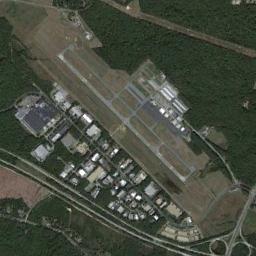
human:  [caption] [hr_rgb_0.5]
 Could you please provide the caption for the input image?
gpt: An airport is in the middle of grass next to many buildings .

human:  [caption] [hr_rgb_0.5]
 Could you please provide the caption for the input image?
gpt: An airport with some parallel runways in the forest and some buildings beside .

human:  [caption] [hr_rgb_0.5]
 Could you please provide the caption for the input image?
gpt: The greening of this airport is very good .

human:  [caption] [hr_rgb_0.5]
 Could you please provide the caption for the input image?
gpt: A complex airport with many runways and buildings is surrounded by forest .

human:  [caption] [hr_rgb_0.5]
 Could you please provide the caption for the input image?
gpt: There are many buildings of different sizes and shapes at the airport .